Question: I have created a custom layout for 'ListFragment', using the default 'ArrayAdapter'. My problem is that the empty message is displayed on each row, when the list is not empty (when the list is empty, the message is displayed only once as expected).
(i.e. my custom layout file)
'''
<LinearLayout xmlns:android="http://schemas.android.com/apk/res/android"
android:orientation="vertical" android:layout_width="match_parent"
android:layout_height="match_parent" >
<ListView
android:layout_width="match_parent"
android:layout_height="0dp"
android:id="@id/android:list" />
<TextView android:id="@+id/my_text"
android:layout_width="match_parent"
android:layout_height="wrap_content"/>
<TextView android:id="@id/android:empty"
android:text="There are no data"
android:layout_width="match_parent"
android:layout_height="wrap_content"/>
</LinearLayout>
'''
'''
public class HeadlineFragment extends ListFragment {
@Override
public View onCreateView(LayoutInflater inflater, ViewGroup container,
Bundle savedInstanceState) {
return inflater.inflate(R.layout.headline_list, container, false);
}
@Override
public void onCreate(Bundle savedInstanceState) {
super.onCreate(savedInstanceState);
List<String> headlines = ...; // populate headlines list
setListAdapter(new ArrayAdapter<String>(getActivity(),
R.layout.headline_list, R.id.my_text, headlines));
}
}
'''

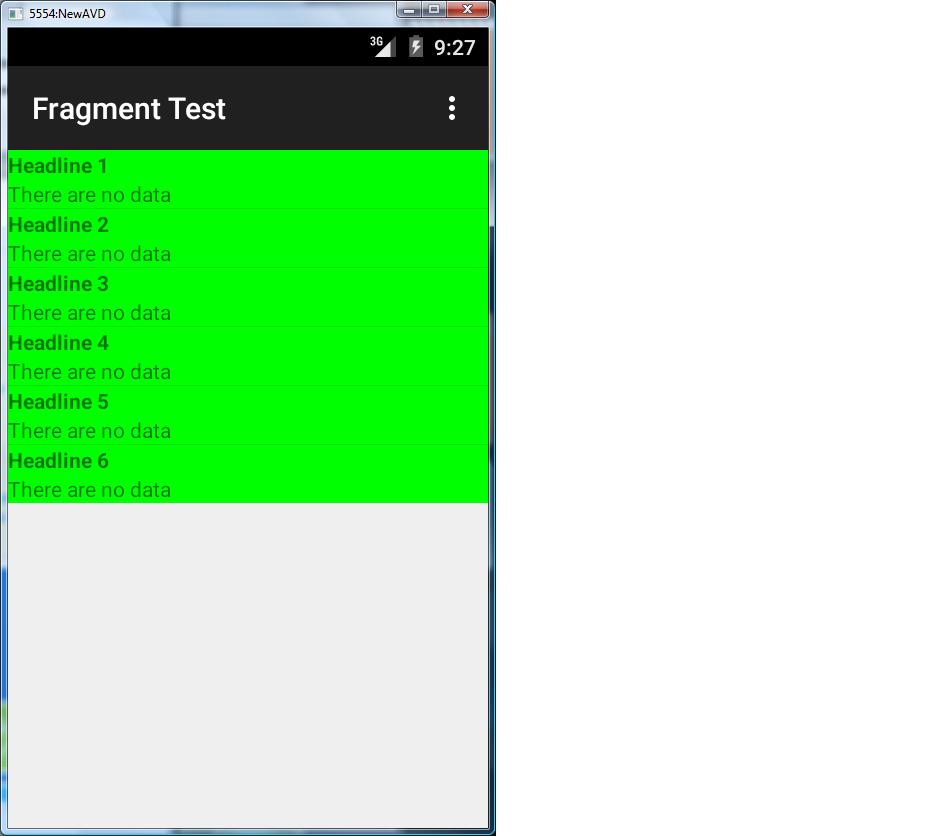
Answer: You've got your layouts a little mixed up.
'''
new ArrayAdapter<String>(getActivity(),
R.layout.headline_list, R.id.my_text, headlines)
'''
The second parameter in the 'ArrayAdapter' constructor is meant to be the ID for an individual row's layout, not the entire 'Fragment' layout. The third parameter references a 'TextView' within the row layout to display the item's data.
You can provide your own row layout, or you can use one provided by the SDK. An example of the latter:
'''
new ArrayAdapter<String>(getActivity(),
android.R.layout.simple_list_item_1, headlines)
'''
In this example, 'android.R.layout.simple_list_item_1' is itself just a 'TextView', so we don't need to provide the ID for one.
Also, you should consider keeping a reference to the Adapter, should you need to later modify it.
---
It appears that you mean for the 'my_text' 'TextView' to be your custom row layout. If so, remove it from the 'Fragment''s layout, 'headline_list', and put it in its own layout file; e.g., 'list_row.xml'. Your layout files would then be as follows:
'headline_list.xml'
'''
<LinearLayout xmlns:android="http://schemas.android.com/apk/res/android"
android:layout_width="match_parent"
android:layout_height="match_parent" >
<ListView android:id="@id/android:list"
android:layout_width="match_parent"
android:layout_height="match_parent" />
<TextView android:id="@id/android:empty"
android:layout_width="match_parent"
android:layout_height="wrap_content"
android:text="There are no data" />
</LinearLayout>
'''
'list_row.xml'
'''
<TextView xmlns:android="http://schemas.android.com/apk/res/android"
android:id="@+id/my_text"
android:layout_width="match_parent"
android:layout_height="wrap_content"/>
'''
Then you would instantiate your Adapter like so:
'''
new ArrayAdapter<String>(getActivity(), R.layout.list_row, headlines)
'''
Again, since the row layout is just a 'TextView', we don't need to pass an ID in the constructor for one.